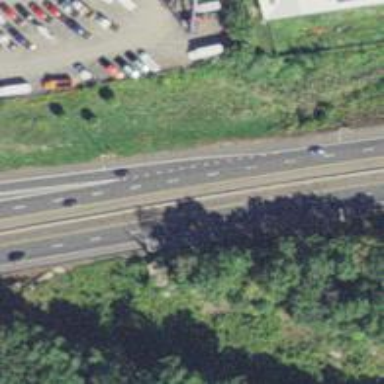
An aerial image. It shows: Motorway junction.